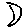
Label: moon